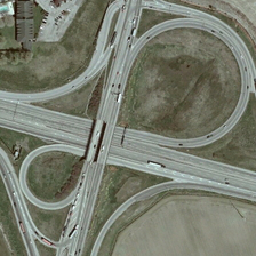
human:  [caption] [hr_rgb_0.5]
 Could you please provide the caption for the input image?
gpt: the straight cross intersects the circular road with sparse vegetation and houses .

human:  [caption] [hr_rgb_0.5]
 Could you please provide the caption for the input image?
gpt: there are many trees around the house with grey roof .

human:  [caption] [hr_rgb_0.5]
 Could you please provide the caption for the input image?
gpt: Linear intersections intersect with sparse circular highways.

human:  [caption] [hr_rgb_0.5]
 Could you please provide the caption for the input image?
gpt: there are many winding roads on the land .

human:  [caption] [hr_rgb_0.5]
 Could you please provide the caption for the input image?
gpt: The straight intersection meets the sparsely vegetated loop.